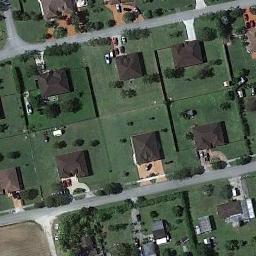
Label: residential